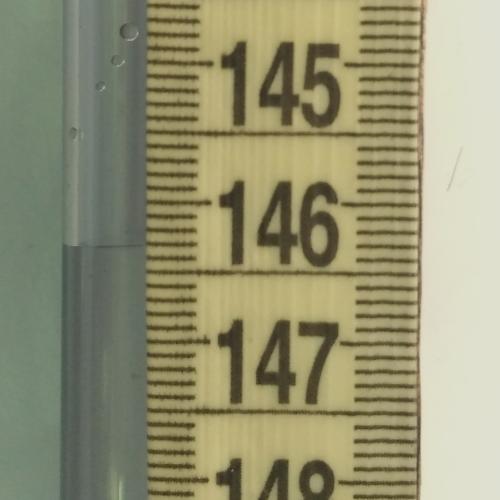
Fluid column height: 146.3 cm